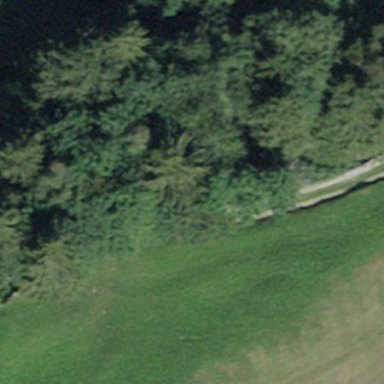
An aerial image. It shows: Forest area.